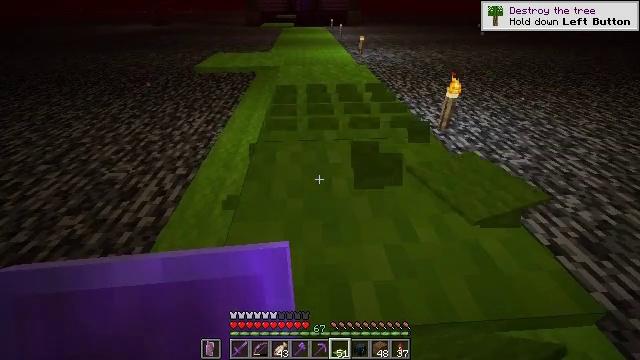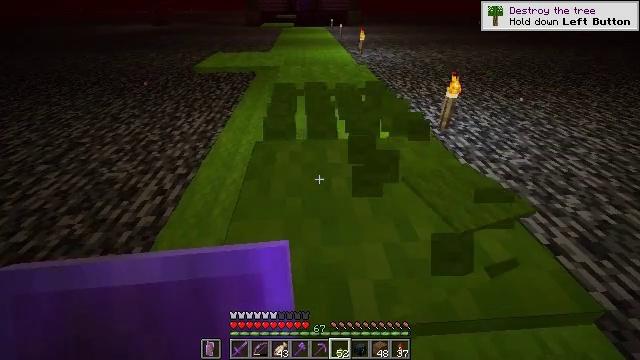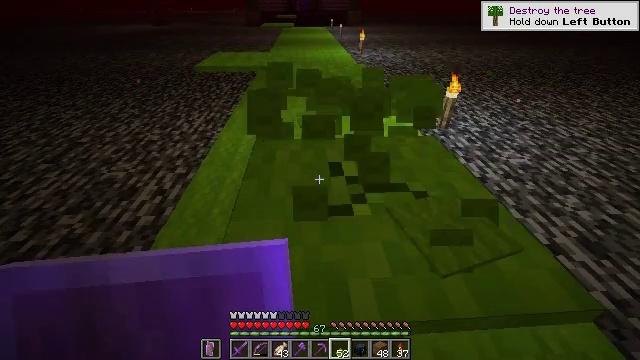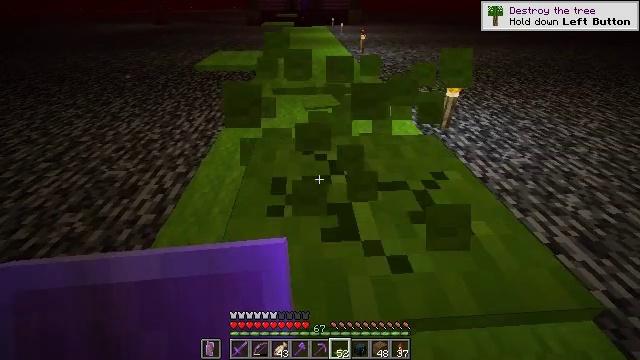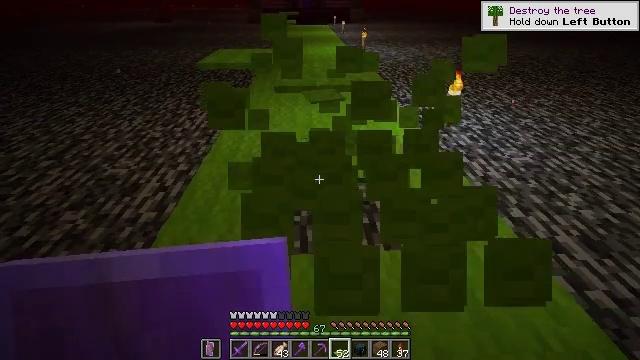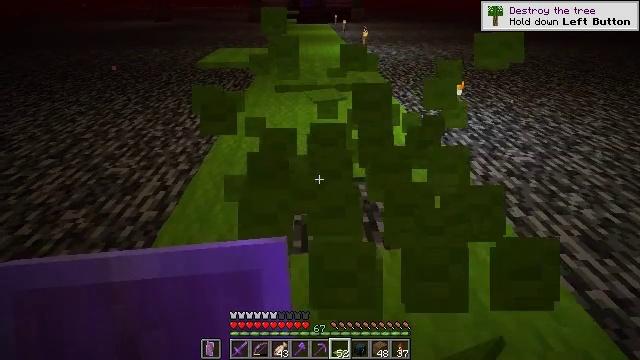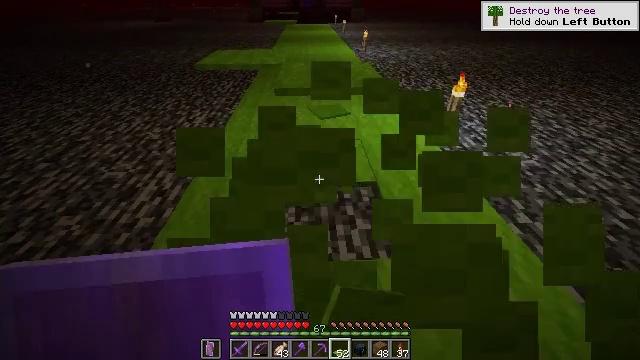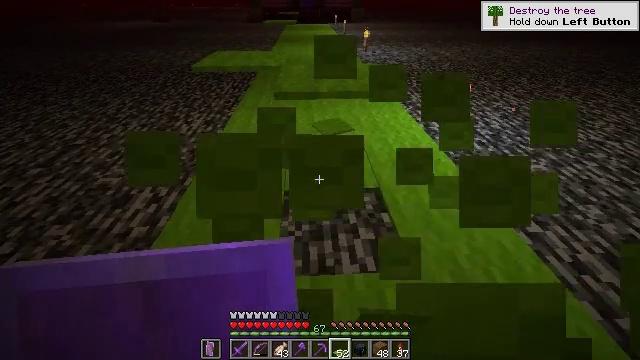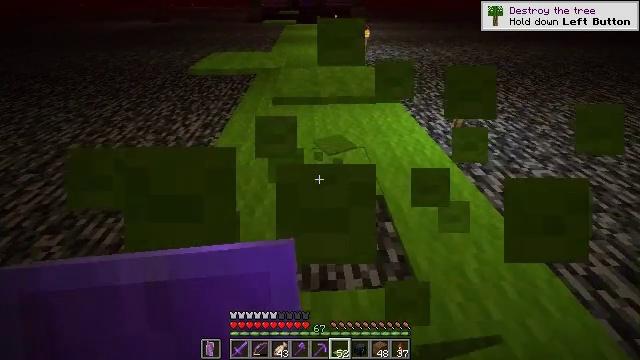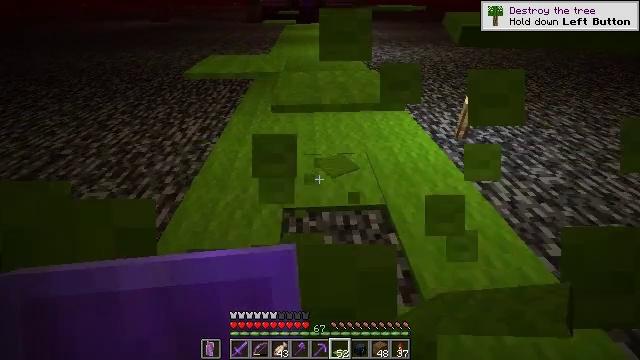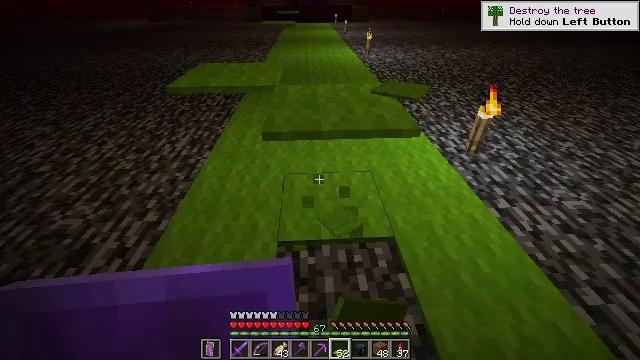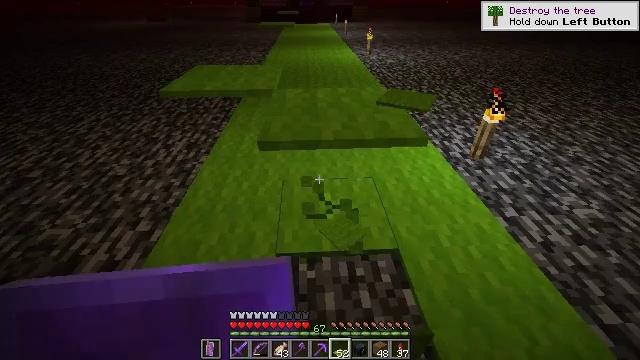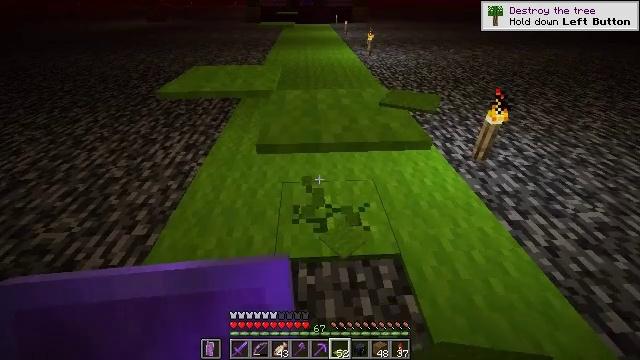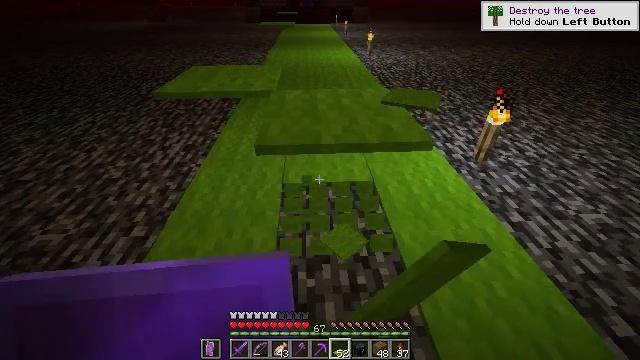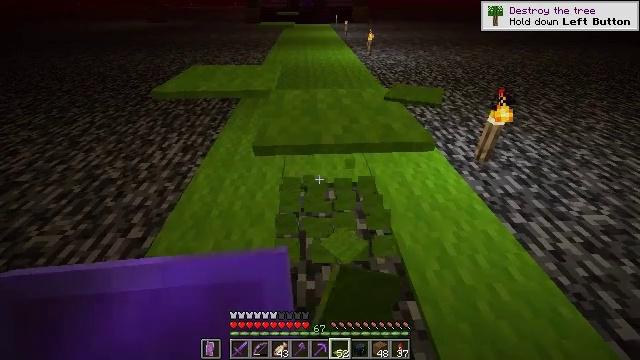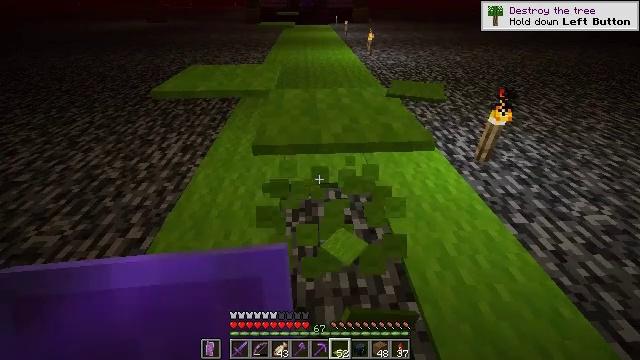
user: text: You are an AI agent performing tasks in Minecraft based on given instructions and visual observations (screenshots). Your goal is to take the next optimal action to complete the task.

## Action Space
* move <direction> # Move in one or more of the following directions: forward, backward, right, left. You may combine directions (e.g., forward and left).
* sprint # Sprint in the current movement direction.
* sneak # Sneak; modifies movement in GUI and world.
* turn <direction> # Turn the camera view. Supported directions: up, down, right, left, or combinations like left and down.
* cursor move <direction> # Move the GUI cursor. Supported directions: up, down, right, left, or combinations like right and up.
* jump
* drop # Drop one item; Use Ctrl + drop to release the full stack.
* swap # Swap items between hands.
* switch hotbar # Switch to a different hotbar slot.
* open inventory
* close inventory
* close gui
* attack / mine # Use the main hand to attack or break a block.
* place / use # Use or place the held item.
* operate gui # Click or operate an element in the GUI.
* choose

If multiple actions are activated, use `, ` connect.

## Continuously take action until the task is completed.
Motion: motion action
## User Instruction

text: Pick up the lime carpet from the floor.
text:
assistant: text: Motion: attack / mine
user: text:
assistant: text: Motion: attack / mine
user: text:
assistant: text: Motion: attack / mine
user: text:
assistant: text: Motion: attack / mine
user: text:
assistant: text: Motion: attack / mine
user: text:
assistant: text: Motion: move forward, attack / mine
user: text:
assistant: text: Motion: move forward, attack / mine
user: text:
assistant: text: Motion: move forward, attack / mine
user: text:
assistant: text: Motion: move forward, attack / mine
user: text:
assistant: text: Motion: move forward, attack / mine
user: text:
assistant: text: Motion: attack / mine
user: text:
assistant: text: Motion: attack / mine
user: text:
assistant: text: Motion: attack / mine
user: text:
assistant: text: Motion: attack / mine
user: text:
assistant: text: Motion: attack / mine
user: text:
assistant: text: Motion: attack / mine
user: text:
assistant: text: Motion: attack / mine
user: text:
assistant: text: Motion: attack / mine
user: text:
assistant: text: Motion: attack / mine
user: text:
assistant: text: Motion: attack / mine
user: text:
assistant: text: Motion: attack / mine
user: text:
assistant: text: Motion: attack / mine
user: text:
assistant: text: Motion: attack / mine
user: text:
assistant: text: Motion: no_op
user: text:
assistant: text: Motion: no_op
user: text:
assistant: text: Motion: no_op
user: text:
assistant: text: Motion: no_op